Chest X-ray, PA view. Patient: 59 years old, sex M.
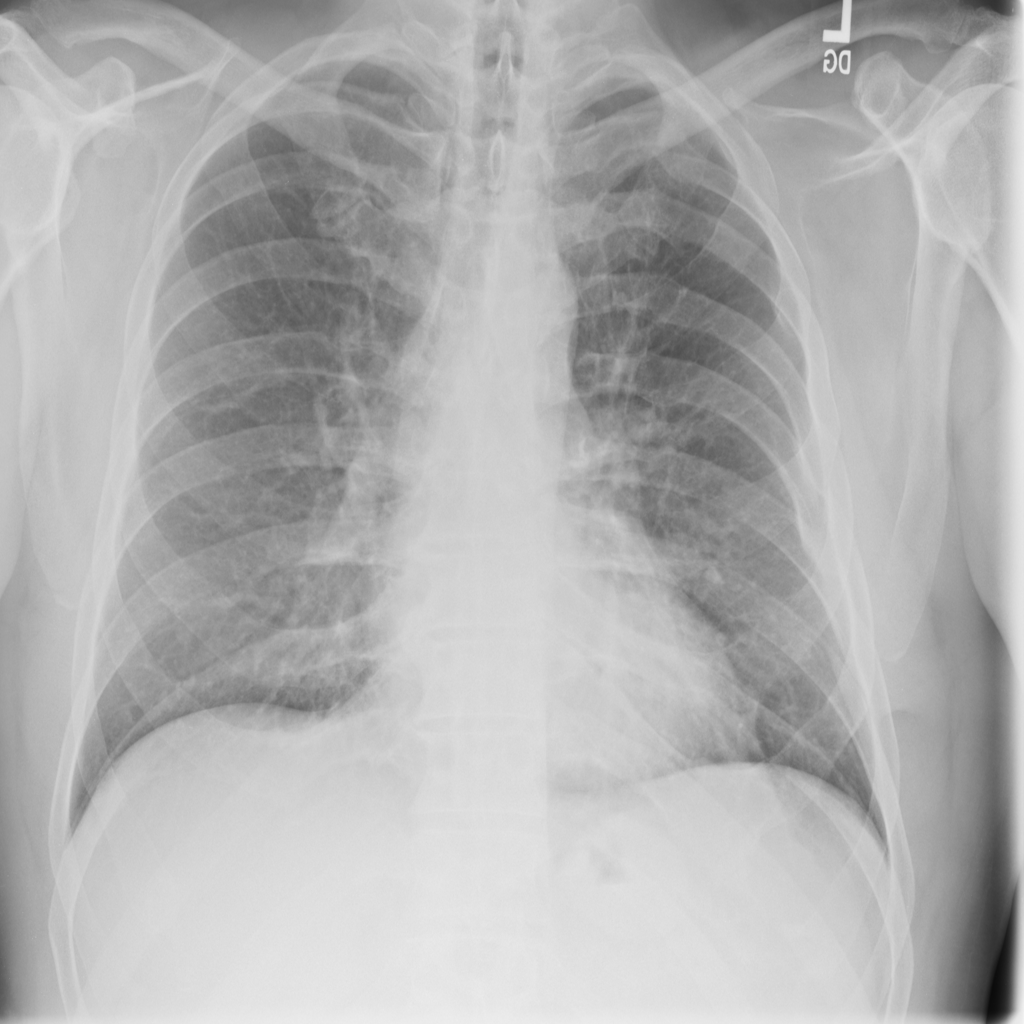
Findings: No Finding